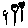
Label: flower